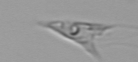
Label: Chrysochromulina_lanceolata